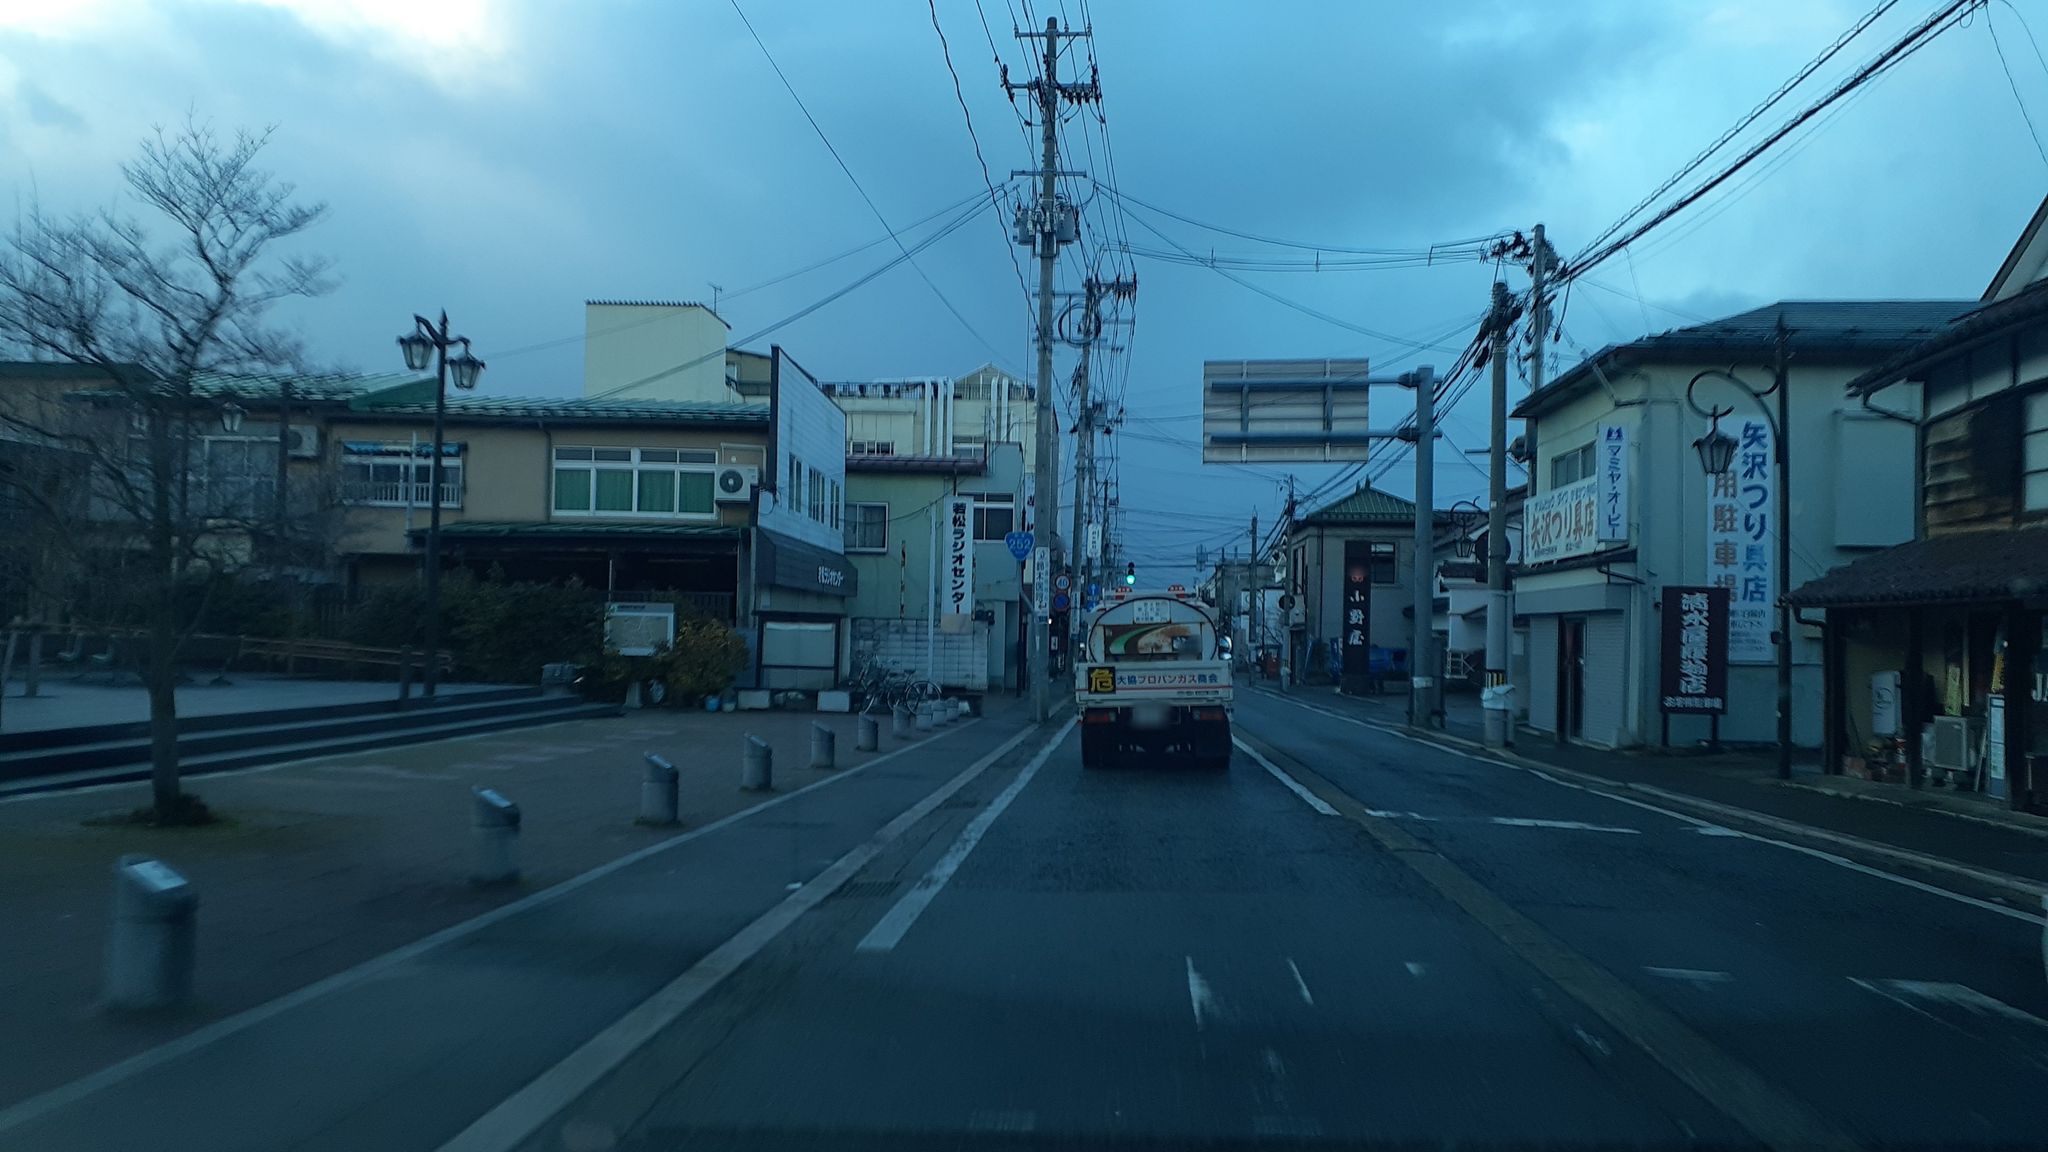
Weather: snowy
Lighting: dusk/dawn
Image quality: good
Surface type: railway
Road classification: primary
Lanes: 2.0
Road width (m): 1
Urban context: urban centre
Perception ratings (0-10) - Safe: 3.06, Lively: 7.43, Beautiful: 4.6, Boring: 3.78, Depressing: 4.28, Wealthy: 1.52